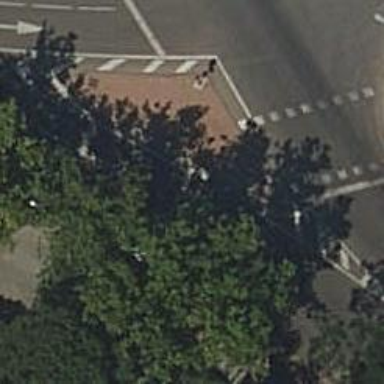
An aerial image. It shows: Road with traffic signals at crossing.